Question: I have a 'UITableView' where I have some cells that are tappable and some cells that have a 'UISwitch'. I thought that the best way to detect if a 'UITableView' or 'UISwitch' was tapped is to use tags.

I have added the tags for these items, but I'm not too sure how to code it in order for the detection to occur. How can I do this?
Note: I realize that this is iOS 7, but since Apple has allowed all developers to submit apps now, I think it's safe to assume that it's not under NDA anymore.
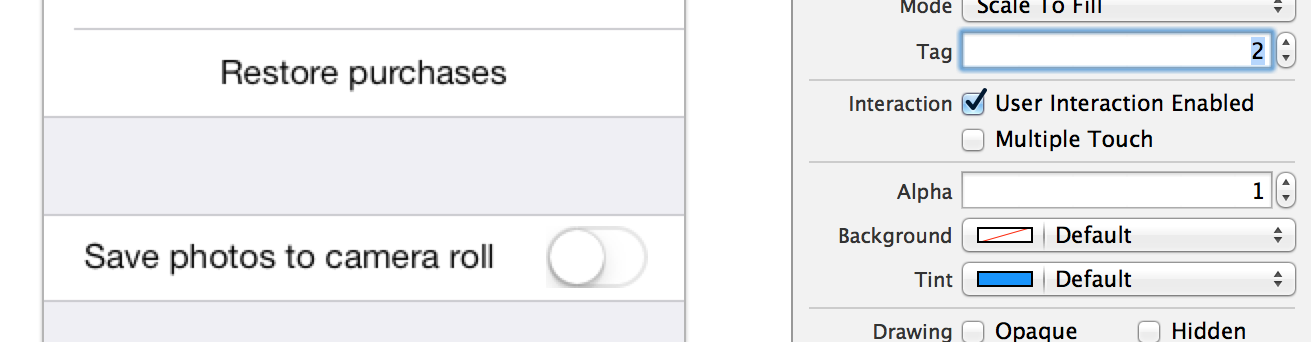
Answer: @Grzegorz Krukowski answer shows you how to get a hold of your switch in code.
You'll also need to set up a method to be called once your switch has been tapped. The way to do it is as such:
Get a reference to your switch, perhaps in 'viewDidLoad'
'UISwitch *label = (UISwitch *)[self.view viewWithTag:2];'
Then set up a method to run once the control event is triggered
'''
[label addTarget:self action:@selector(switchValueChanged:)
forControlEvents:UIControlEventValueChanged];
- (void)switchValueChanged:(UISwitch *)switch {
// Do something here....
}
'''
Does your tableview scroll? If the cell containing the switch is scrolled off screen, you might have some trouble accessing it due to the way table views recycle cells. The code abouve assumes you won't have this issue.